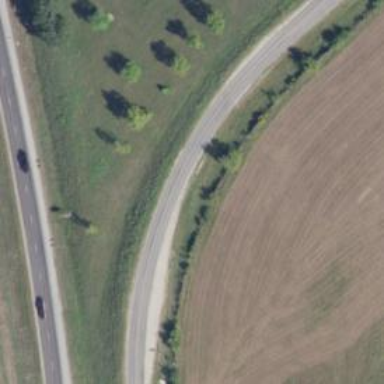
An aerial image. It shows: Asphalt tertiary road with frontage road.